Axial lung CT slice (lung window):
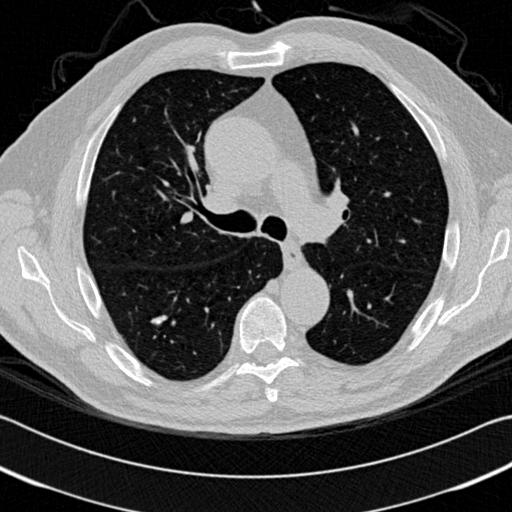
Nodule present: yes
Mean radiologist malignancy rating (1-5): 1